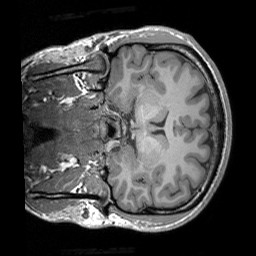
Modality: T1w
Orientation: coronal
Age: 21
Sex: male
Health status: healthy
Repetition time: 1.9 s
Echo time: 0.00252 s